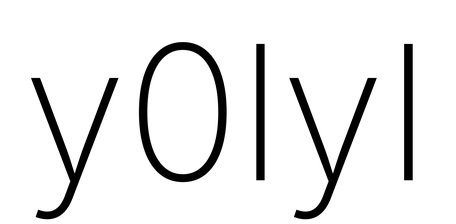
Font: Inter_ExtraLight